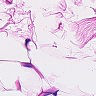
Metastatic tissue present: no